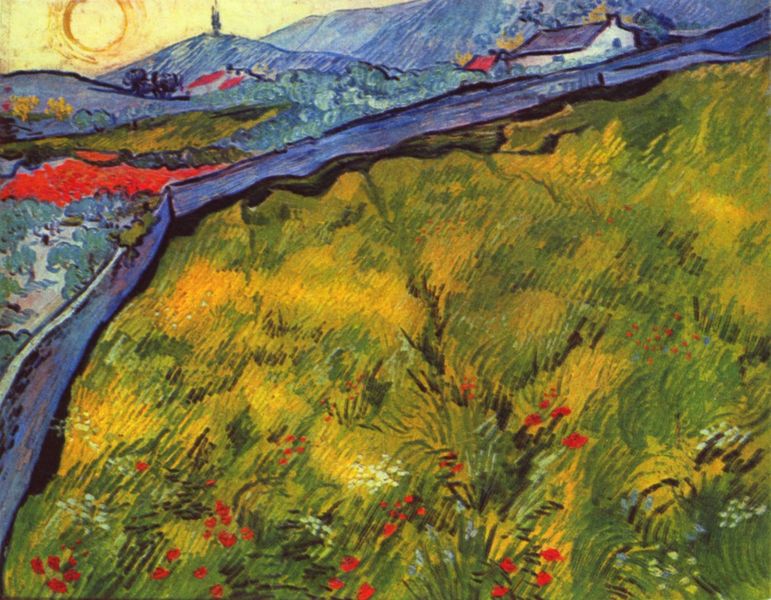
Titel: Berglandschaft bei Sonnenaufgang mit eingezäunter Wiese
Künstler: Vincent van Gogh
Standort: Otterlo
Institution: Kröller-Müller Museum
Schlagwörter: baum, berg, blau, felsen, gemälde, himmel, weiß, bäume, fluss, gelb, grün, impressionismus, landschaft, blume, blumen, braun, fenster, hell, kreide, schwarz, blüte, blüten, dach, gebäude, gras, haus, rot, weg, wiese, zaun, rembrandt, tot, öl, feld, felder, gräser, häuser, hügel, sonnenaufgang, weide, büsche, hütte, pastos, pfad, sonne, gold, pflanzen, wald, anhöhe, turm, garten, maus, sommer, acker, getreide, berge, farben, flächen, gebirge, dorf, dächer, mauer, farbe, sonnenuntergang, alm, grenze, bauernhof, naiv, van gogh, wagen, duktus, detail, streifen, grass, striche, gogh, mohn, mohnblumen, schraffur, kornblumen, pinselstrich, vincent van gogh, kühl, pinselstriche, esse, kräftig, klatschmohn, chagall, vincent, unproportional, sone, postimpressionismus, satteldach, kreid, sonnenutergang, van, mohnfeld, einfriedung, wildblumen